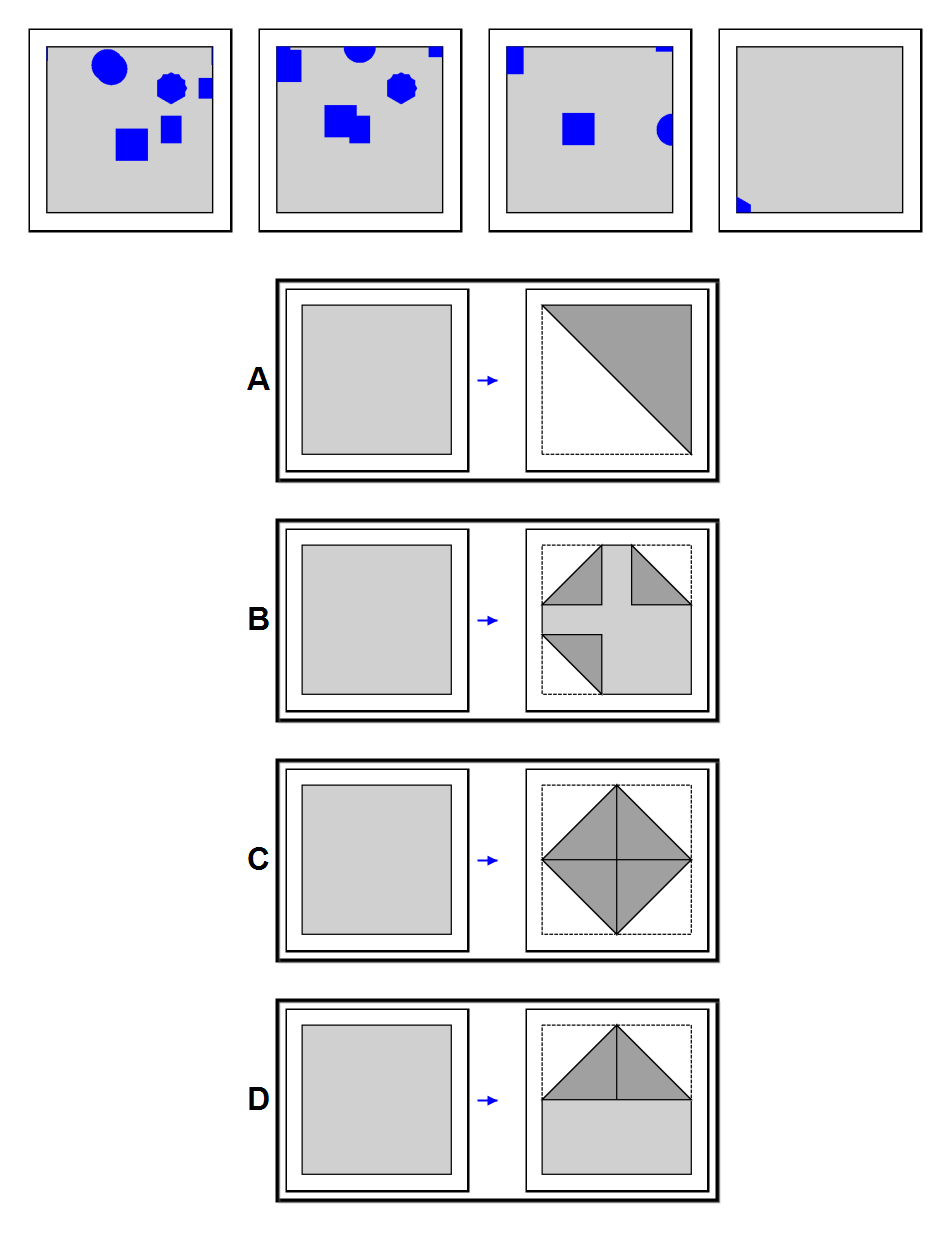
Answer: D